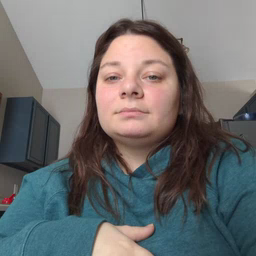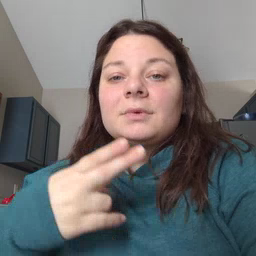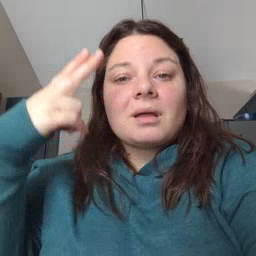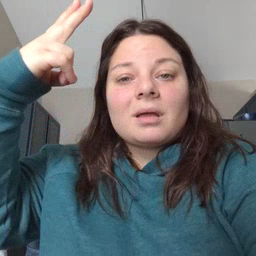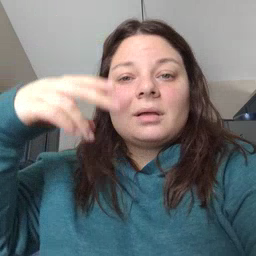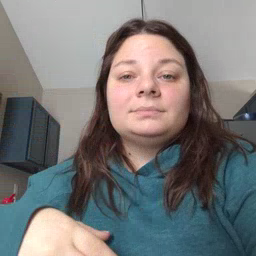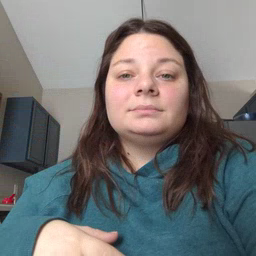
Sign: high